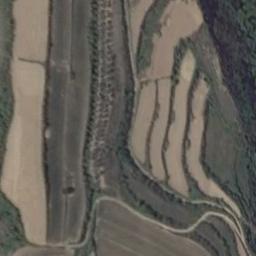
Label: terrace